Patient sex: M
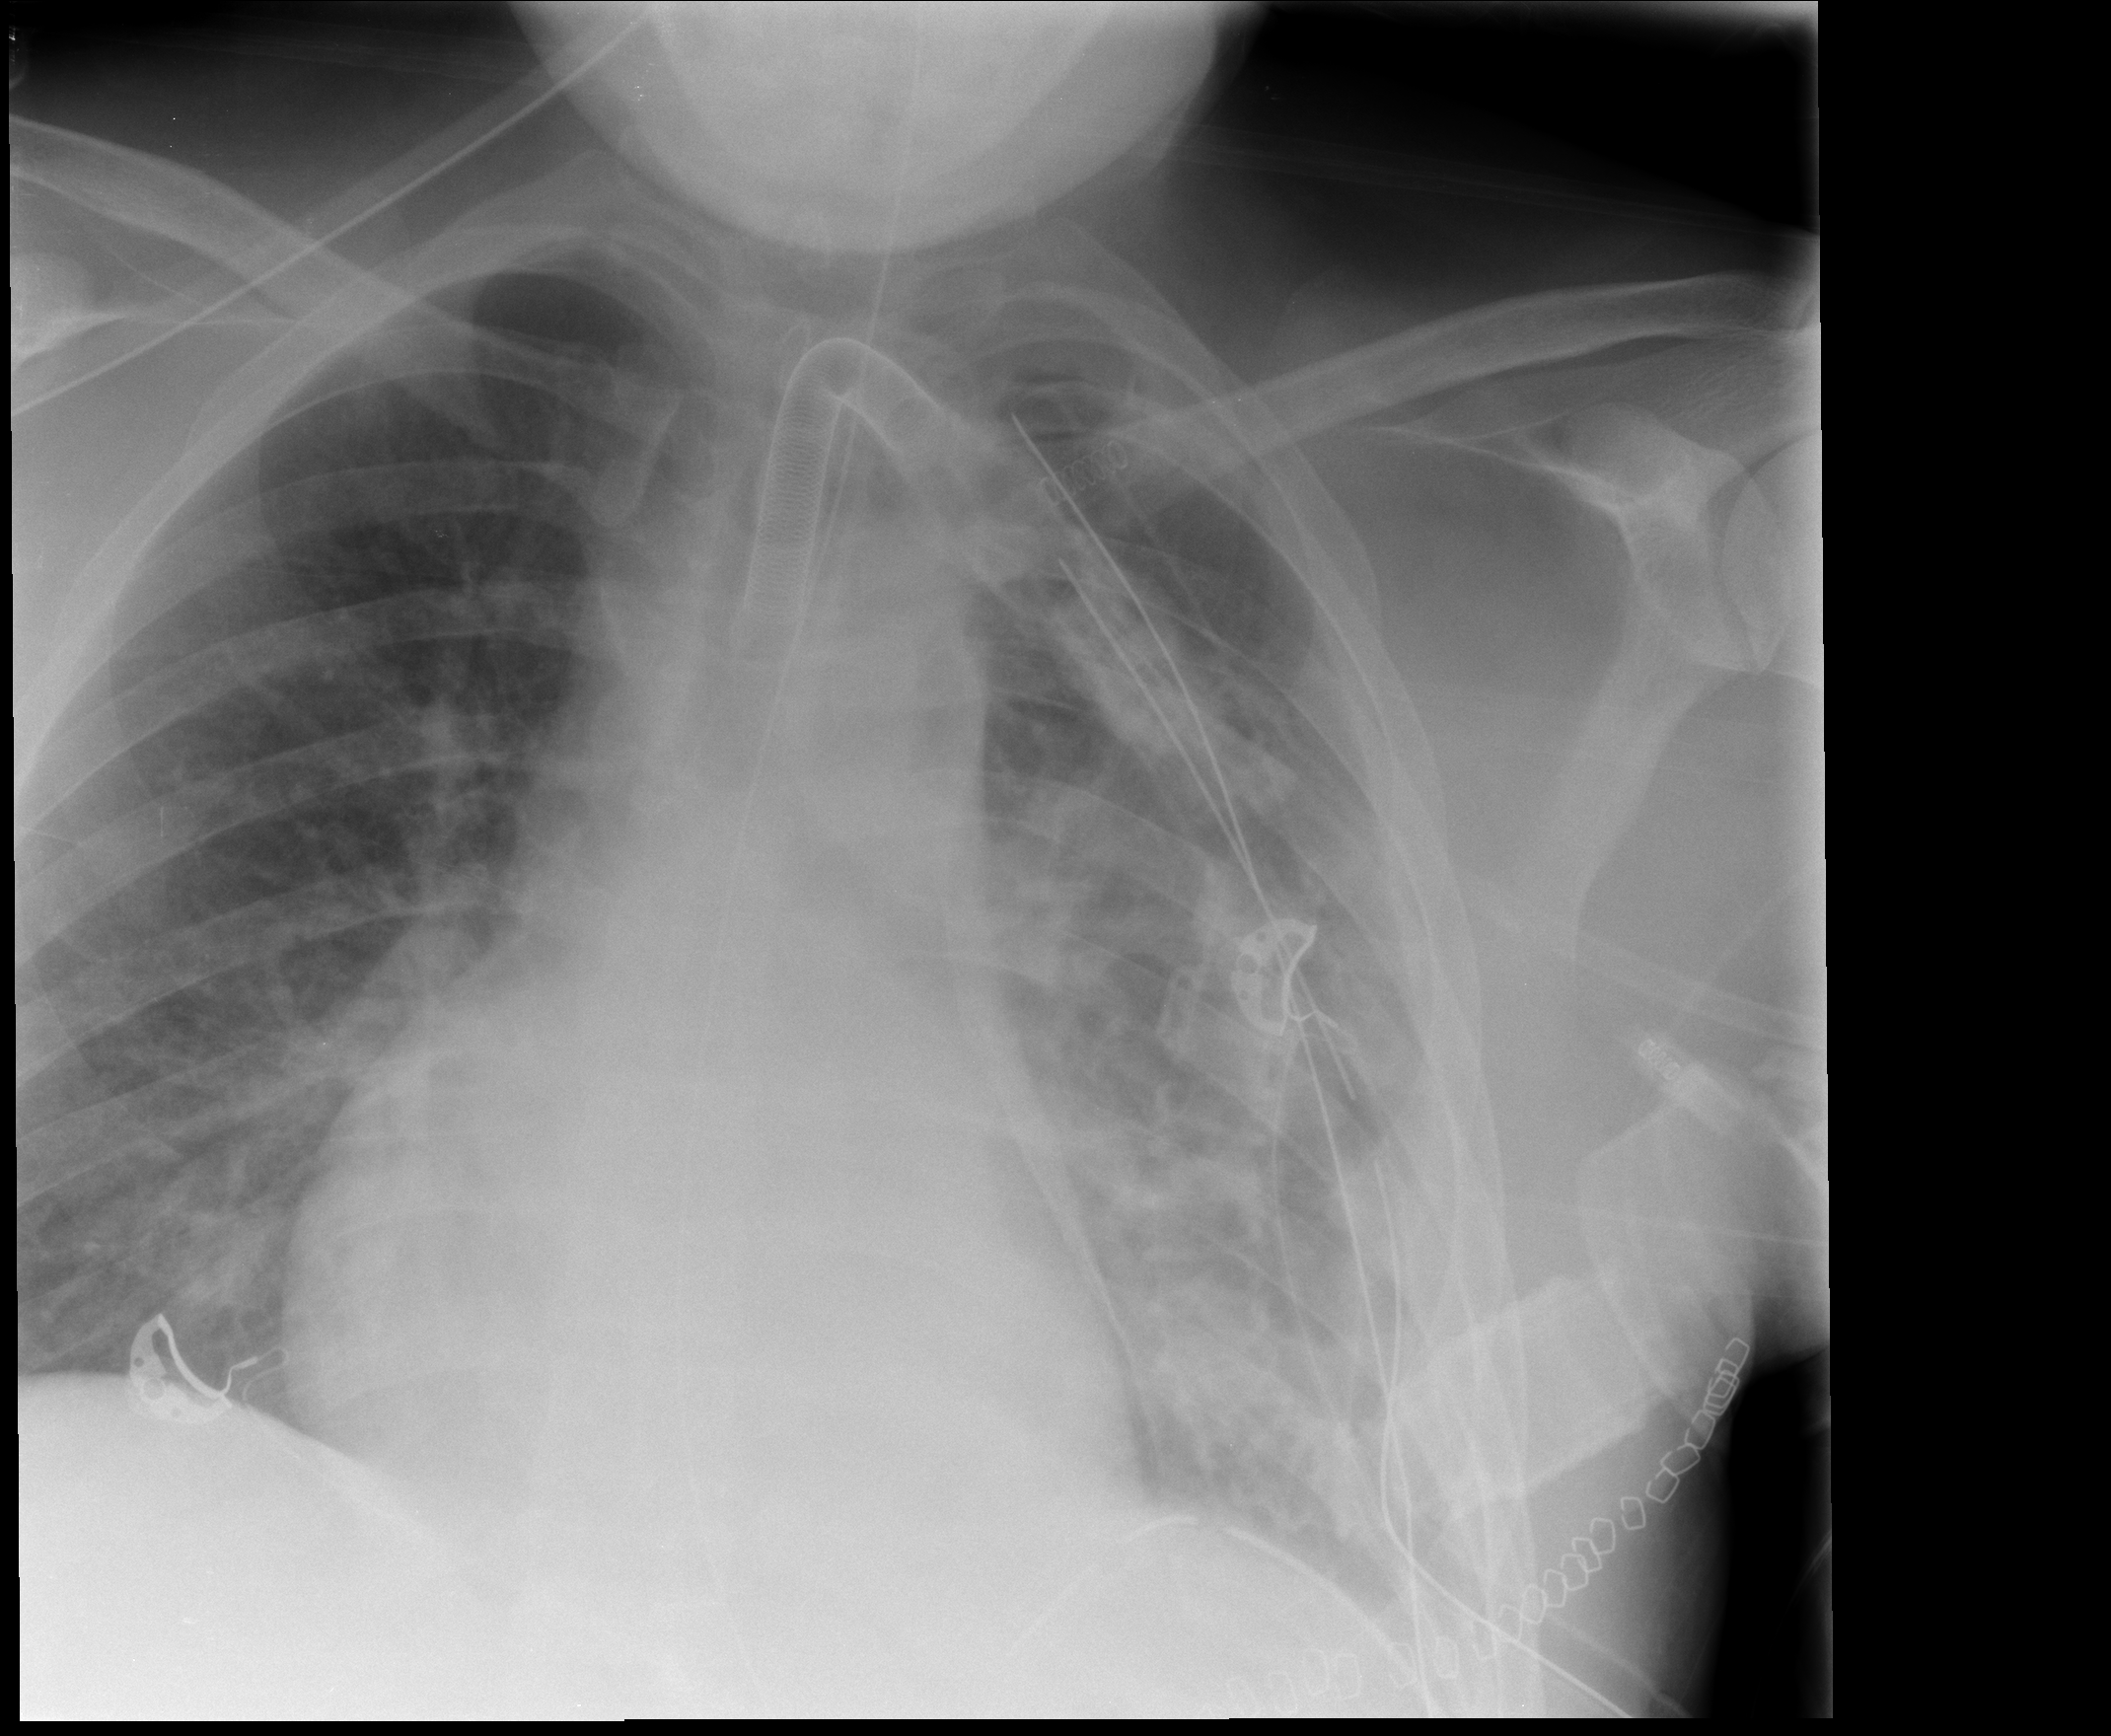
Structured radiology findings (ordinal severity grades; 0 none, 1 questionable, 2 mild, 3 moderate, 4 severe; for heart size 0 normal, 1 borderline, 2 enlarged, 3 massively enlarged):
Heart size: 0
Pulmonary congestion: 0
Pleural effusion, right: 0
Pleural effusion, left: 1
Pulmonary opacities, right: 2
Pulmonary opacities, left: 1
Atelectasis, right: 0
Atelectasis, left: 2